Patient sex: M
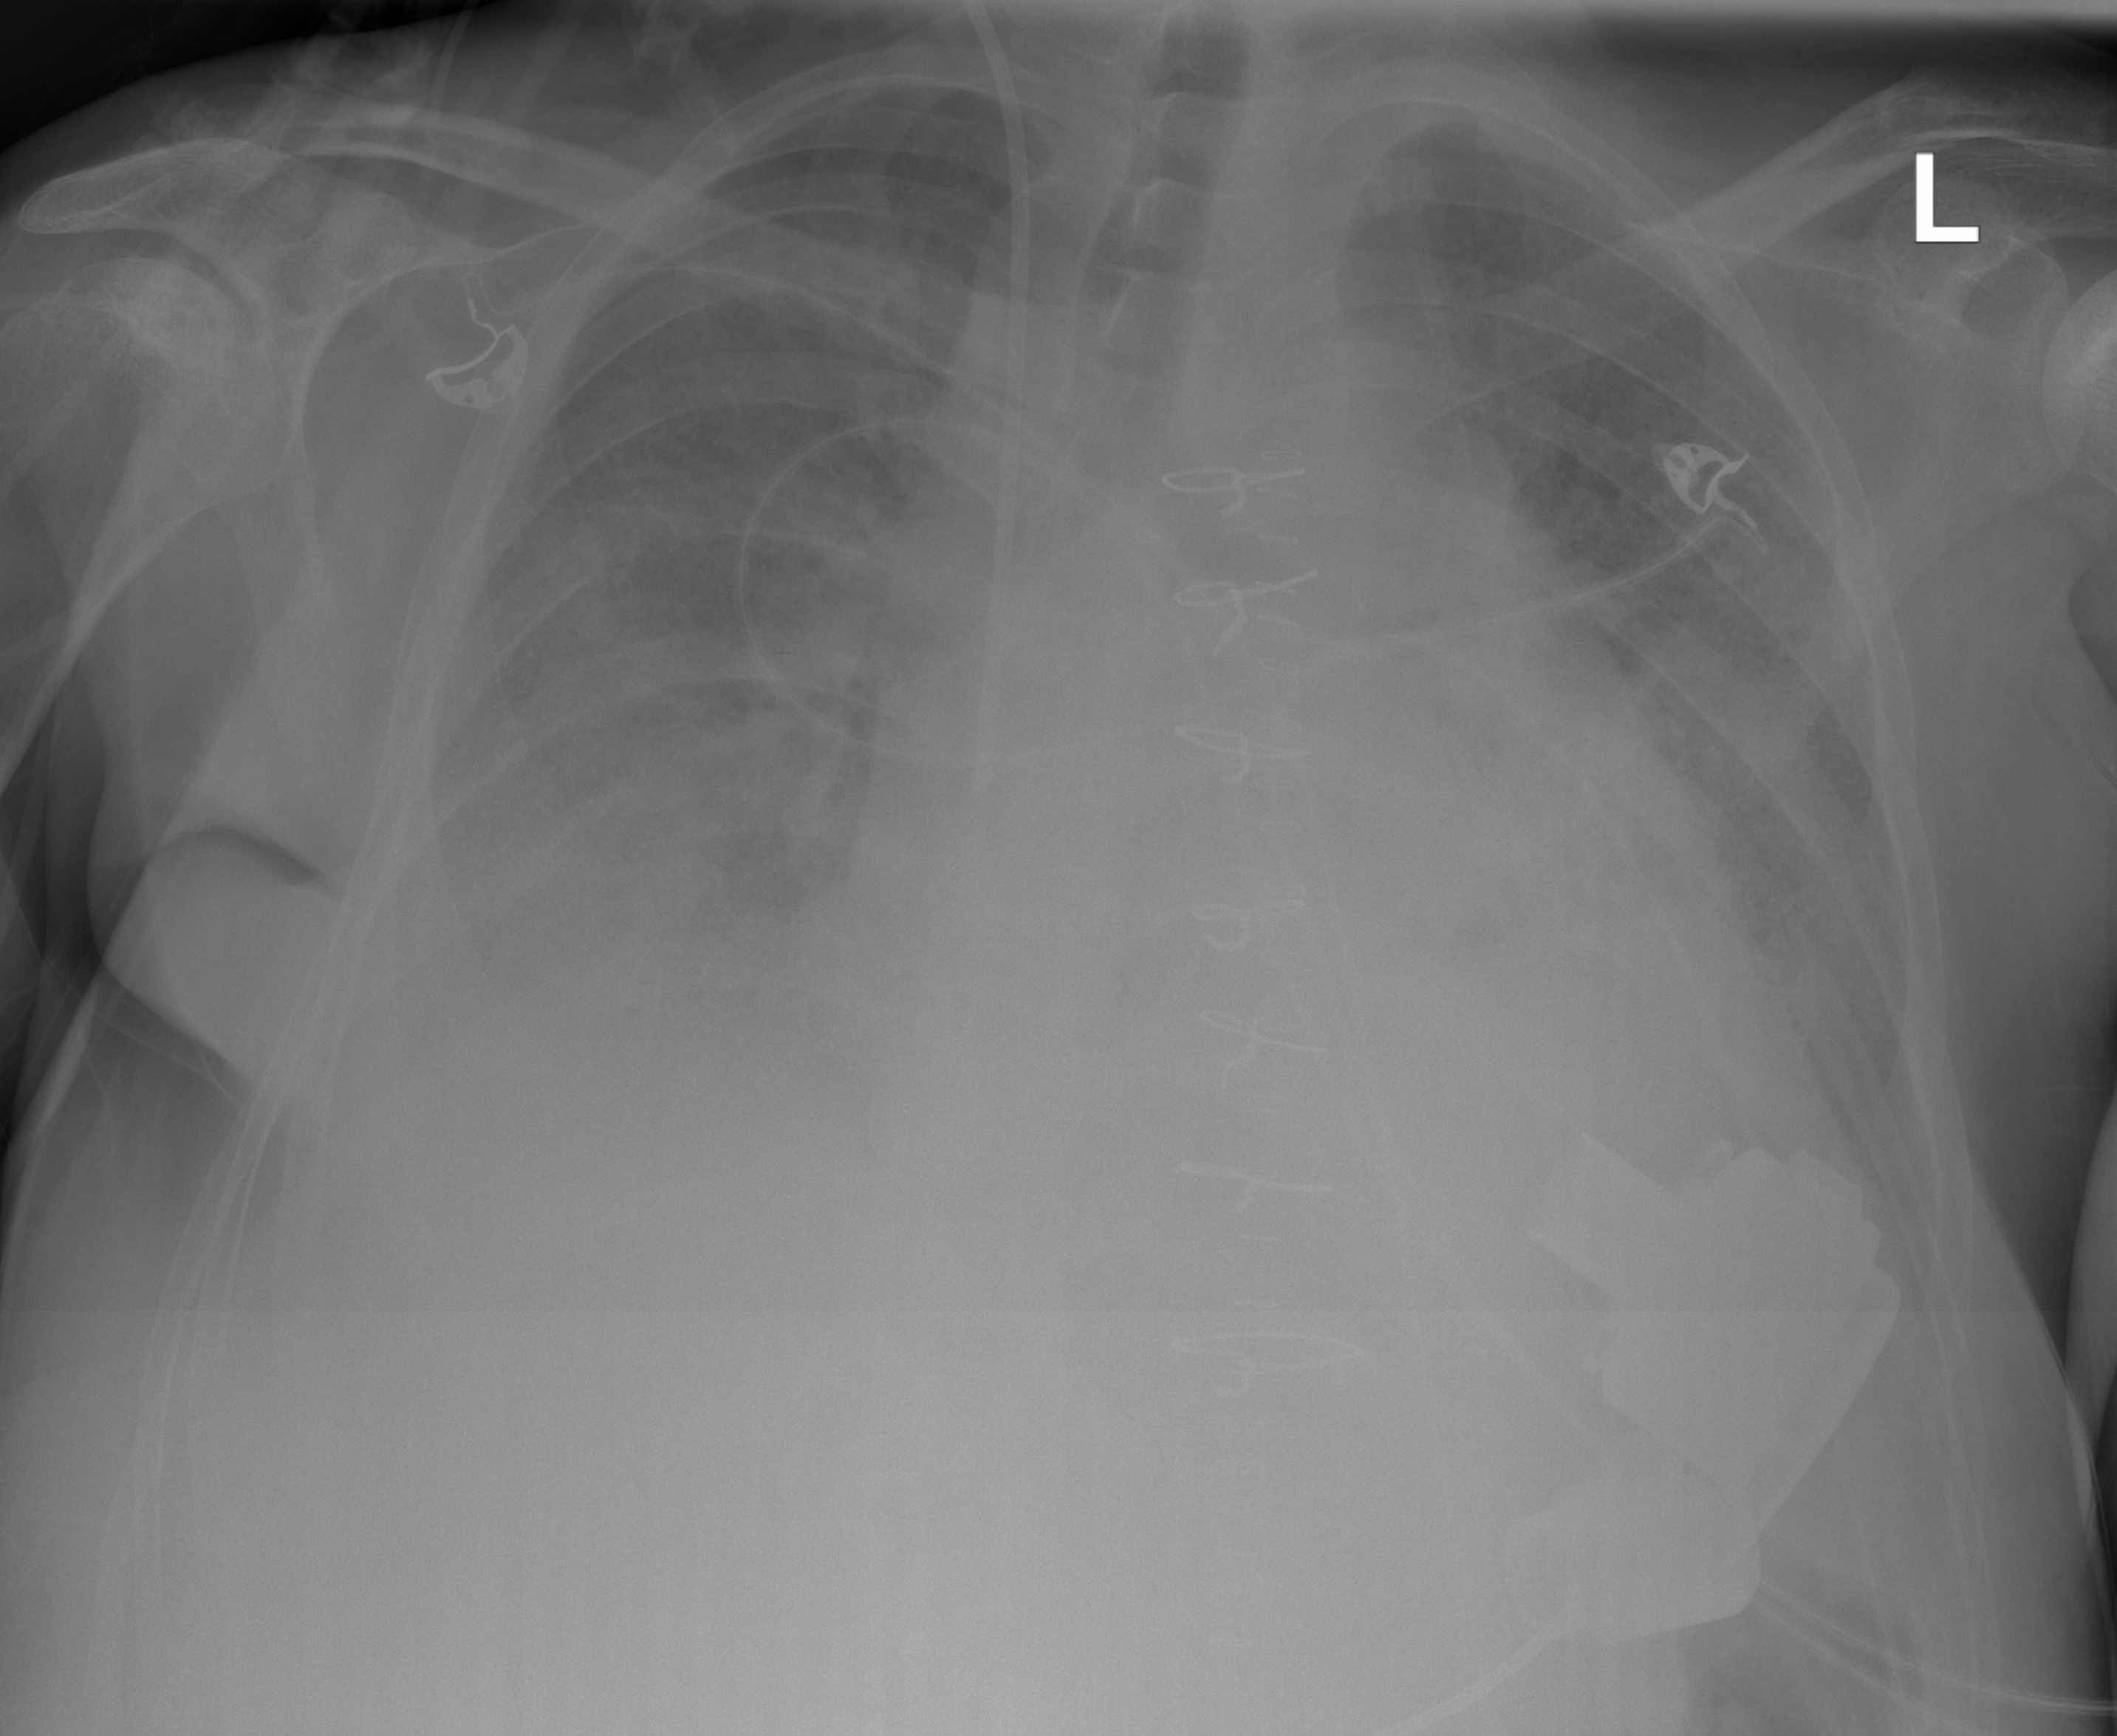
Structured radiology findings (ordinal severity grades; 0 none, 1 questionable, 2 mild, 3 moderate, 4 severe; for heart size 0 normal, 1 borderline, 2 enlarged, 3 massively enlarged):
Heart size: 3
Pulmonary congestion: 3
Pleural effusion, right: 2
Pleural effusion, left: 1
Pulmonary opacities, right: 2
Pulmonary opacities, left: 2
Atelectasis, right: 2
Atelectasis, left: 2